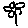
Label: flower